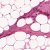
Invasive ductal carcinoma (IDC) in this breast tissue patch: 0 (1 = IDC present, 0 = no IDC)